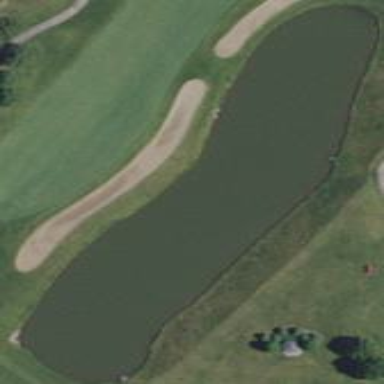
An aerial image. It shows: Scenic view of water hazard on golf course. The natural water feature adds beauty to the landscape.